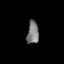
Tissue: lung
Cell type: Others
Senescence score: 0.1543
Nuclear area (px): 259
Mean DAPI intensity: 123.019